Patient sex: F
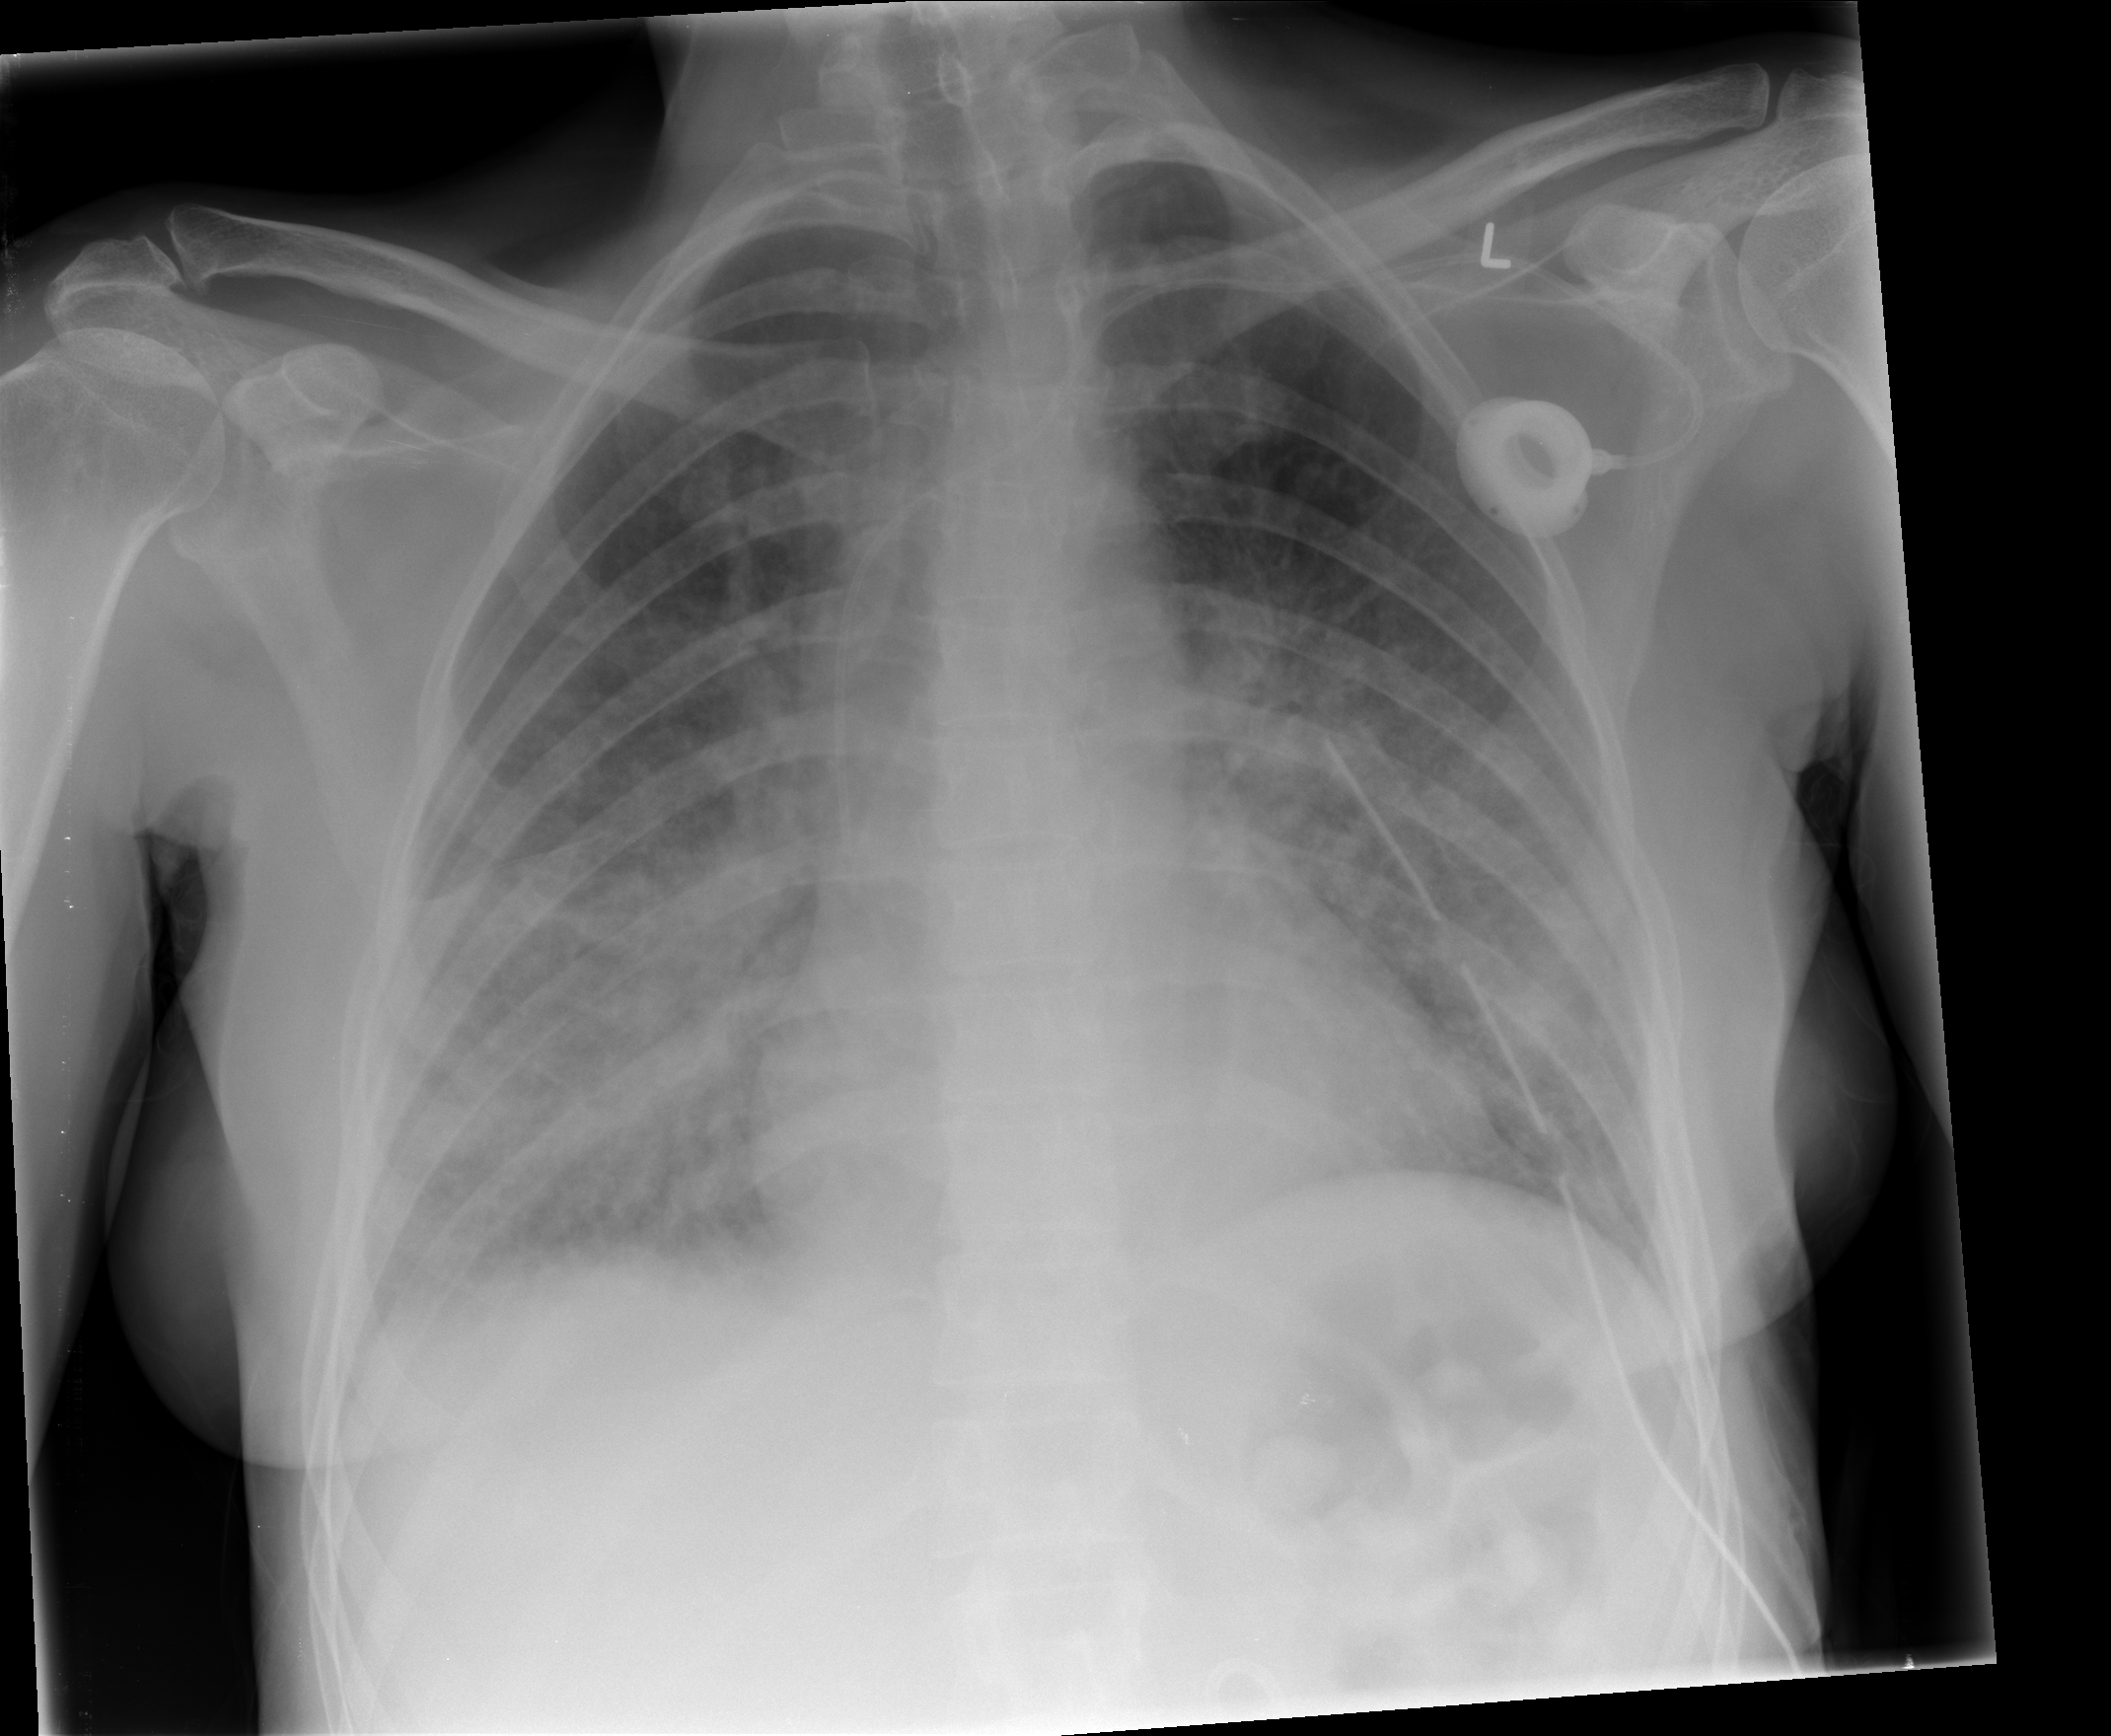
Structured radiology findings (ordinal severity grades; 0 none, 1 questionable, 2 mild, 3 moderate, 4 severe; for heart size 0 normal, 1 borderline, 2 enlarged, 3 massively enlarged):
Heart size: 0
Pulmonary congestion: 3
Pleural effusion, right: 2
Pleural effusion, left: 2
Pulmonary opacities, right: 3
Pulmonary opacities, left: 3
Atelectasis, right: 3
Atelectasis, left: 3